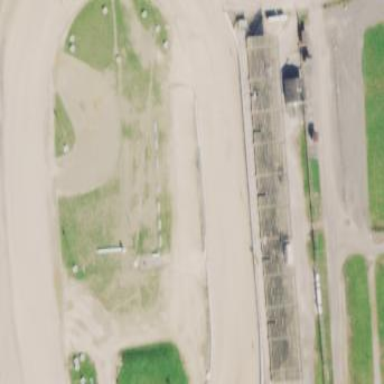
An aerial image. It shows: Raceway for motor sports.